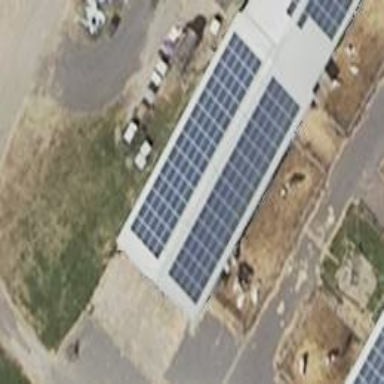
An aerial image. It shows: Solar-powered generator using photovoltaic technology. This small installation generates electricity through solar photovoltaic panels.